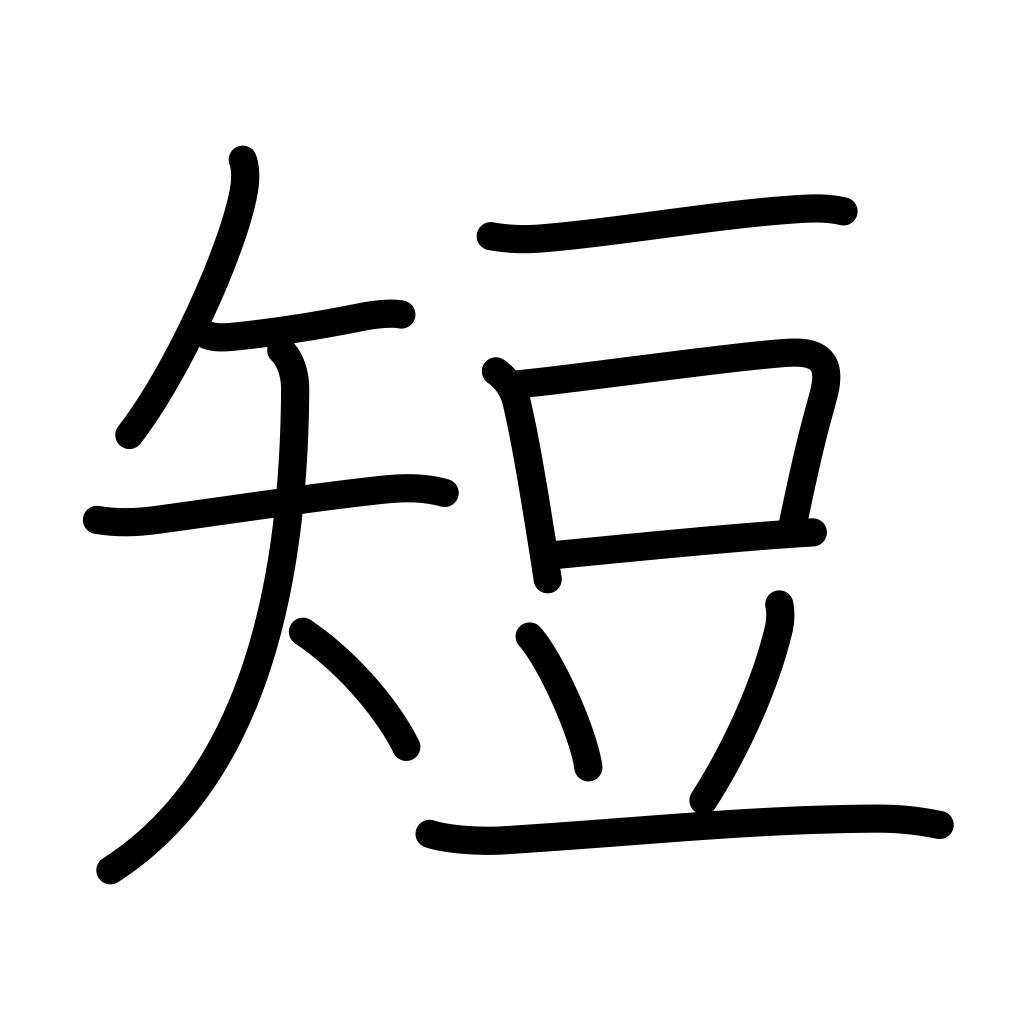
Meaning: short, brevity, fault, defect, weak point